Question: I am currently trying to learn r with the help of Hadley Wickham's great resources ("r for data scientists", "ggplot2 Elegant Graphics for Data Analysis"). So far I was able to find answers to all my problems there (thank you so much, Hadley!), but not this time.
Currently, I am working with data from an instrument that estimates particle size by the light the particles scatter (DLS, Zetasizer Nano, Malvern Instruments). The data extracted from this device are some summary statistics (e.g. mean particle size) and histogram data: x = size (split in bins), y = intensity [%].
Here is a tibble of one of my measurements:
'''
# A tibble: 70 x 3
sample_name intensities bins
<chr> <dbl> <dbl>
1 core formulation 1 0 0.4
2 core formulation 1 0 0.463
3 core formulation 1 0 0.536
4 core formulation 1 0 0.621
5 core formulation 1 0 0.720
6 core formulation 1 0 0.833
7 core formulation 1 0 0.965
8 core formulation 1 0 1.12
9 core formulation 1 0 1.29
10 core formulation 1 0 1.50
11 core formulation 1 0 1.74
12 core formulation 1 0 2.01
13 core formulation 1 0 2.33
14 core formulation 1 0 2.70
15 core formulation 1 0 3.12
16 core formulation 1 0 3.62
17 core formulation 1 0 4.19
18 core formulation 1 0 4.85
19 core formulation 1 0 5.62
20 core formulation 1 0 6.50
21 core formulation 1 0 7.53
22 core formulation 1 0 8.72
23 core formulation 1 0 10.1
24 core formulation 1 0 11.7
25 core formulation 1 0 13.5
26 core formulation 1 0 15.7
27 core formulation 1 0 18.2
28 core formulation 1 0 21.0
29 core formulation 1 0 24.4
30 core formulation 1 0 28.2
31 core formulation 1 0 32.7
32 core formulation 1 0 37.8
33 core formulation 1 0 43.8
34 core formulation 1 0.2 50.8
35 core formulation 1 1.4 58.8
36 core formulation 1 3.7 68.1
37 core formulation 1 6.9 78.8
38 core formulation 1 10.2 91.3
39 core formulation 1 12.9 106.
40 core formulation 1 14.4 122.
41 core formulation 1 14.4 142.
42 core formulation 1 13 164.
43 core formulation 1 10.3 190.
44 core formulation 1 7.1 220.
45 core formulation 1 3.9 255
46 core formulation 1 1.5 295.
47 core formulation 1 0.2 342
48 core formulation 1 0 396.
49 core formulation 1 0 459.
50 core formulation 1 0 531.
51 core formulation 1 0 615.
52 core formulation 1 0 712.
53 core formulation 1 0 825
54 core formulation 1 0 955.
55 core formulation 1 0 1106
56 core formulation 1 0 1281
57 core formulation 1 0 1484
58 core formulation 1 0 1718
59 core formulation 1 0 1990
60 core formulation 1 0 2305
61 core formulation 1 0 2669
62 core formulation 1 0 3091
63 core formulation 1 0 3580
64 core formulation 1 0 4145
65 core formulation 1 0 4801
66 core formulation 1 0 5560
67 core formulation 1 0 6439
68 core formulation 1 0 7456
69 core formulation 1 0 8635
70 core formulation 1 0 10000
'''
Here is the data produced with the 'dput()' command:
'''
structure(list(sample_name = c("core formulation 1", "core formulation 1",
"core formulation 1", "core formulation 1", "core formulation 1",
"core formulation 1", "core formulation 1", "core formulation 1",
"core formulation 1", "core formulation 1", "core formulation 1",
"core formulation 1", "core formulation 1", "core formulation 1",
"core formulation 1", "core formulation 1", "core formulation 1",
"core formulation 1", "core formulation 1", "core formulation 1",
"core formulation 1", "core formulation 1", "core formulation 1",
"core formulation 1", "core formulation 1", "core formulation 1",
"core formulation 1", "core formulation 1", "core formulation 1",
"core formulation 1", "core formulation 1", "core formulation 1",
"core formulation 1", "core formulation 1", "core formulation 1",
"core formulation 1", "core formulation 1", "core formulation 1",
"core formulation 1", "core formulation 1", "core formulation 1",
"core formulation 1", "core formulation 1", "core formulation 1",
"core formulation 1", "core formulation 1", "core formulation 1",
"core formulation 1", "core formulation 1", "core formulation 1",
"core formulation 1", "core formulation 1", "core formulation 1",
"core formulation 1", "core formulation 1", "core formulation 1",
"core formulation 1", "core formulation 1", "core formulation 1",
"core formulation 1", "core formulation 1", "core formulation 1",
"core formulation 1", "core formulation 1", "core formulation 1",
"core formulation 1", "core formulation 1", "core formulation 1",
"core formulation 1", "core formulation 1"), intensities = c(0,
0, 0, 0, 0, 0, 0, 0, 0, 0, 0, 0, 0, 0, 0, 0, 0, 0, 0, 0, 0, 0,
0, 0, 0, 0, 0, 0, 0, 0, 0, 0, 0, 0.2, 1.4, 3.7, 6.9, 10.2, 12.9,
14.4, 14.4, 13, 10.3, 7.1, 3.9, 1.5, 0.2, 0, 0, 0, 0, 0, 0, 0,
0, 0, 0, 0, 0, 0, 0, 0, 0, 0, 0, 0, 0, 0, 0, 0), bins = c(0.4,
0.4632, 0.5365, 0.6213, 0.7195, 0.8332, 0.9649, 1.117, 1.294,
1.499, 1.736, 2.01, 2.328, 2.696, 3.122, 3.615, 4.187, 4.849,
5.615, 6.503, 7.531, 8.721, 10.1, 11.7, 13.54, 15.69, 18.17,
21.04, 24.36, 28.21, 32.67, 37.84, 43.82, 50.75, 58.77, 68.06,
78.82, 91.28, 105.7, 122.4, 141.8, 164.2, 190.1, 220.2, 255,
295.3, 342, 396.1, 458.7, 531.2, 615.1, 712.4, 825, 955.4, 1106,
1281, 1484, 1718, 1990, 2305, 2669, 3091, 3580, 4145, 4801, 5560,
6439, 7456, 8635, 10000)), class = c("tbl_df", "tbl", "data.frame"
), row.names = c(NA, -70L))
'''
I can produce a histogram with no problems from this data:
'''
library(tidyverse)
ggplot (DLS_intensities_core, aes(bins,intensities) ) +
geom_line() +
scale_x_continuous(trans = 'log10')
'''

In order to show the overall distribution of my particle size, I would like to convert this data into a violin plot and use the summary statistics provided by the device in a second layer of my plot.
Therefore, I would like to transform this data to be able to create a violin plot from it.
I have already tried feeding it to the stat_density () argument of the violin plot but so far with no success.
Do you know how to create a violin plot from this data?
Thank you very much!
Best,
Dominik
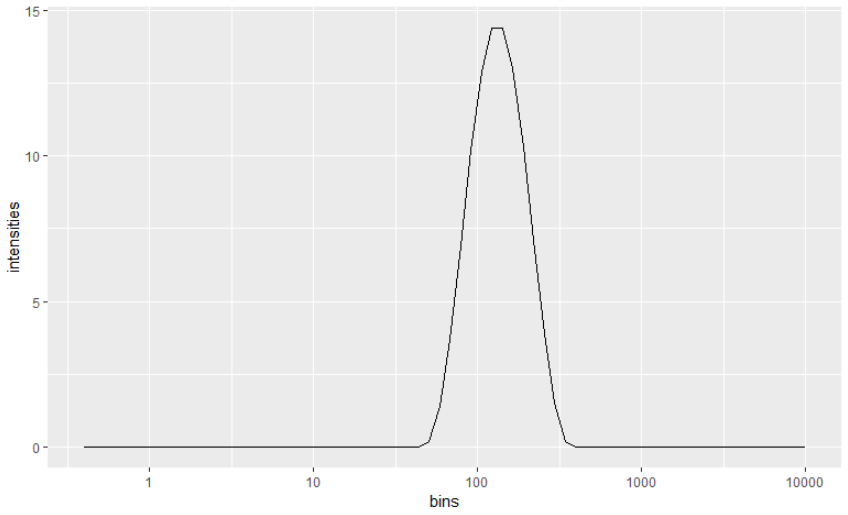
Answer: I found a solution to my problem, it is probably not very elegant:
'''
library (tidyverse)
DLS_intensities_core <- DLS_intensities_core %>%
mutate(counts = intensities * 10 )
vectors <- DLS_intensities_core %>%
filter(counts > 0)
bins_v <- vectors$bins
count_v <- vectors$counts
violin_DLSdata <- as.tibble(rep.int(bins_v, count_v))
violin_DLSdata$sample_name <- "core formulation 1"
ggplot (violin_DLSdata, aes(sample_name, value)) +
geom_violin() +
labs(
x = NULL, y = "size"
) +
scale_y_continuous(trans = 'log10', limits = c(1, 1000))
'''
<URL>
for my whole dataset it looks like this:
<URL>
I have added: summary statistic as red dots with errorbars.
What do you think?